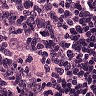
Metastatic tissue present: yes